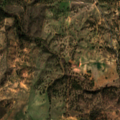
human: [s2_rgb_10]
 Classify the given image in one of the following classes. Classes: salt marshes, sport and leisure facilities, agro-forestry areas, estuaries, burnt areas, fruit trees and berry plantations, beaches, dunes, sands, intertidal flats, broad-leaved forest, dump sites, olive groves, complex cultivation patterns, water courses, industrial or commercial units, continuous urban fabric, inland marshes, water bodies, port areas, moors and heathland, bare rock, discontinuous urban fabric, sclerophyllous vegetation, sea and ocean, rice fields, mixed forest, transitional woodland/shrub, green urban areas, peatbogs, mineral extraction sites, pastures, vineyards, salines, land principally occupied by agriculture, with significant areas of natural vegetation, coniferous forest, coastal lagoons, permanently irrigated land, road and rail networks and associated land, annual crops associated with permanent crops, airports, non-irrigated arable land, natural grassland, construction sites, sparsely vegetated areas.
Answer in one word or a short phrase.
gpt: olive groves, pastures, agro-forestry areas, broad-leaved forest, transitional woodland/shrub